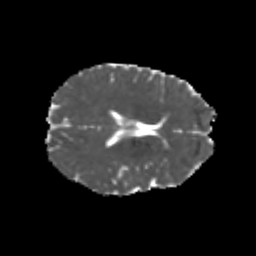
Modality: MD
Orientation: axial
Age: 20
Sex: female
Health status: healthy
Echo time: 0.074 s